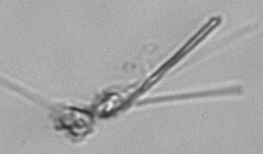
Label: Asterionellopsis_glacialis